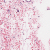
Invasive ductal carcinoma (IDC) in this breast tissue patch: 0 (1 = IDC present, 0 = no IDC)